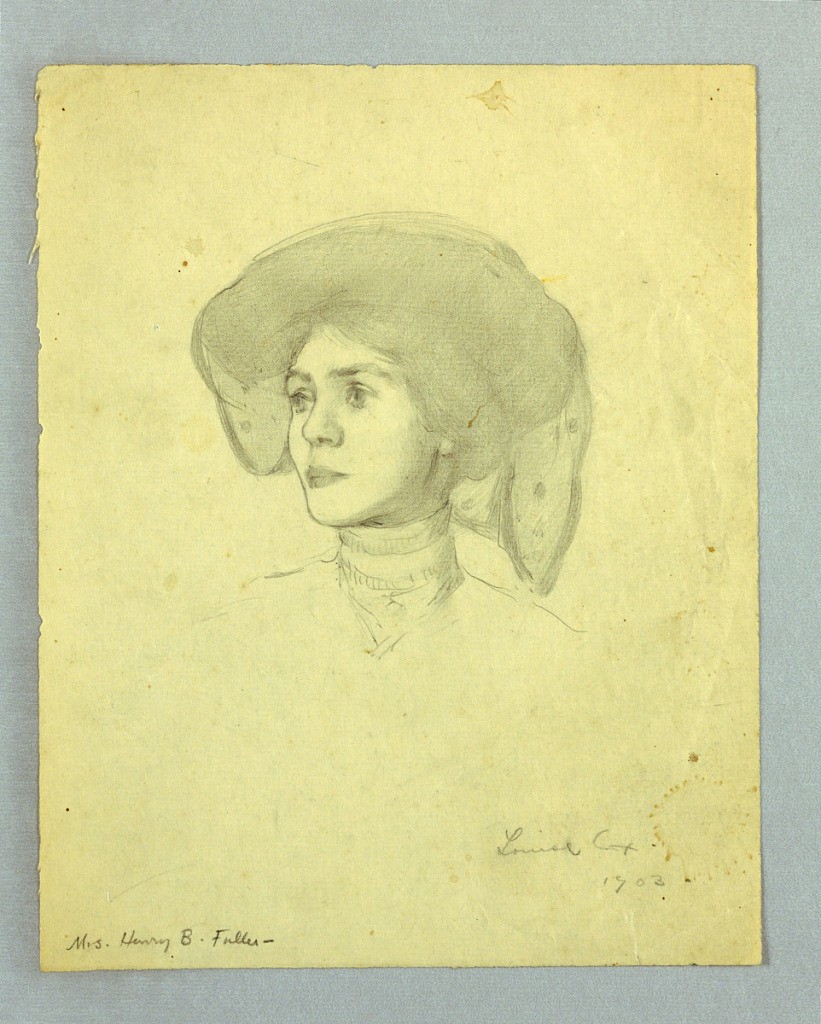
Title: Portrait of Mrs. Henry B. Fuller
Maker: Louise Howland King Cox, American, 1865–1945
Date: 1903
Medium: Graphite on cream laid paper
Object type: Drawing
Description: Head of a woman, with a high collar and wearing a large hat, looking to the left.